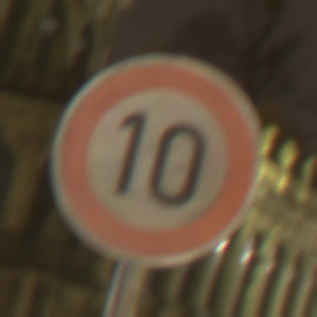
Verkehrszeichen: Geschwindigkeit10
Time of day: Night
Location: Outdoor (Urban)
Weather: Overcast
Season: NotSpecified
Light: Artificial